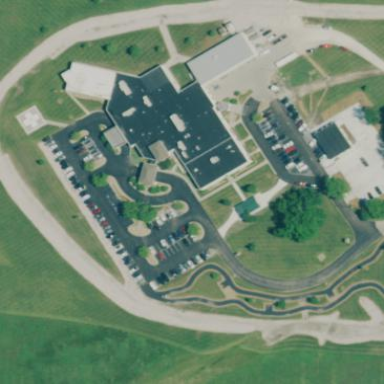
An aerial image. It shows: Hospital providing healthcare services.